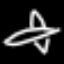
Label: airplane